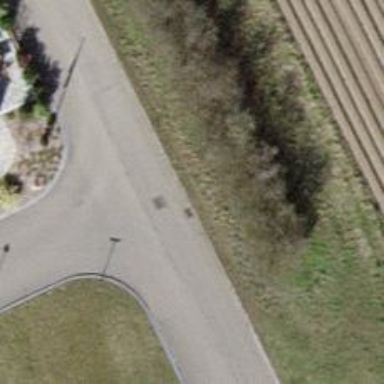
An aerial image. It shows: Residential road with asphalt surface and no sidewalk.